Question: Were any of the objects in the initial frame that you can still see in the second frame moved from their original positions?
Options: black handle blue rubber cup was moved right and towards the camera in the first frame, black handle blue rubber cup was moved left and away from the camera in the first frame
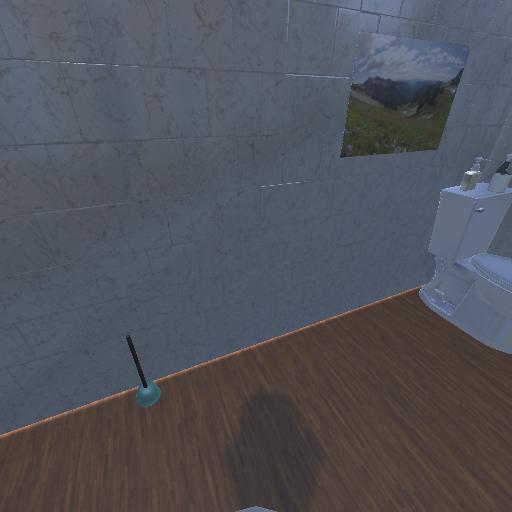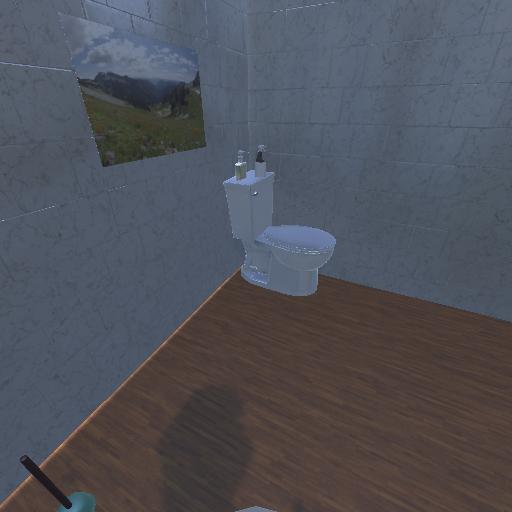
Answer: black handle blue rubber cup was moved right and towards the camera in the first frame